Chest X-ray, PA view. Patient: 67 years old, sex M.
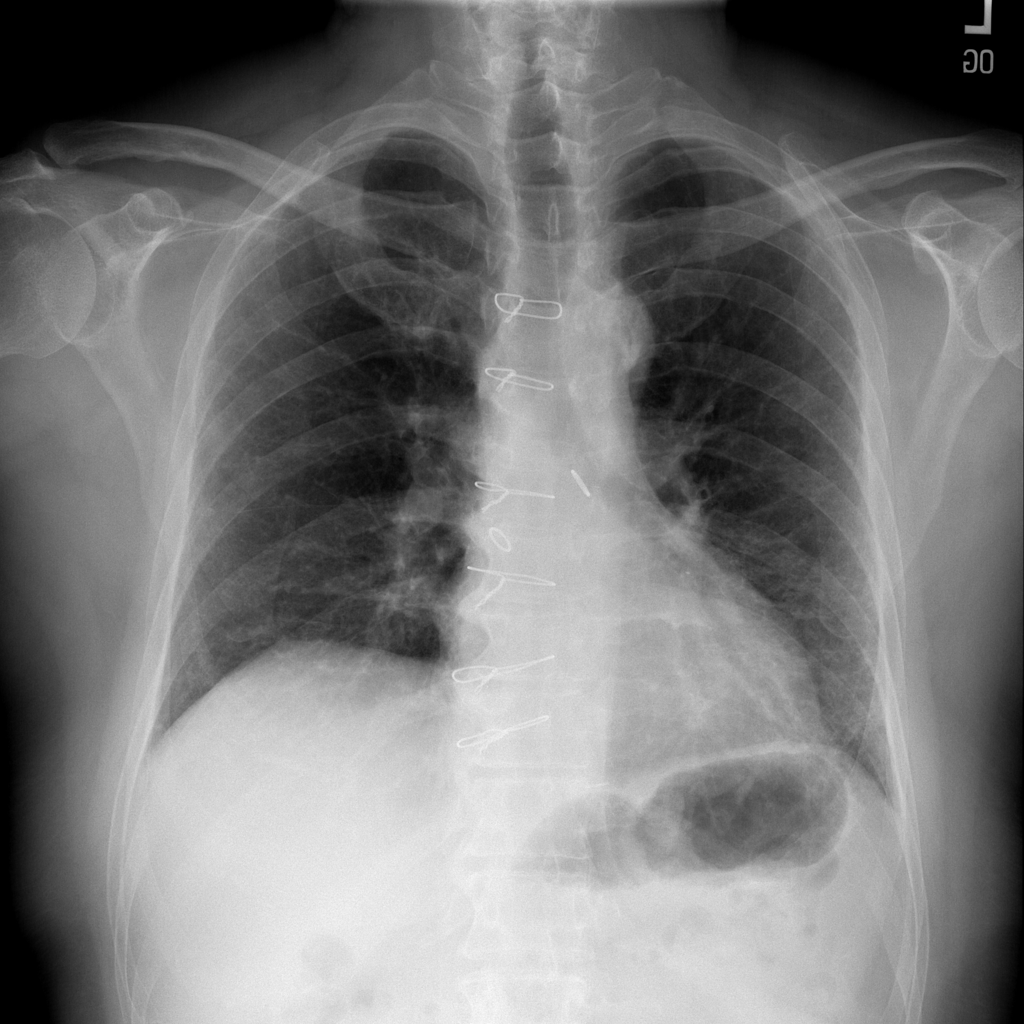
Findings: Fibrosis, Infiltration